Question: I'm using android 2.3.3. I've created two tab indicators using custom layout, but there is always a black line between them. Below is the result screen.
I want to delete or hide the two black lines. I think those two are tab dividers, so I using
> tabHost.getTabWidget().setDividerDrawable(null)
to delete divider, but nothing happens.
Below is my code:
'''
package com.intasect.htfutures.activities;
import android.content.Intent;
import android.graphics.Color;
import android.os.Bundle;
import android.view.View;
import android.widget.ImageButton;
import android.widget.TabHost;
import android.widget.TabHost.OnTabChangeListener;
import android.widget.TabWidget;
import com.intasect.core.tab.TabMainActivity;
import com.intasect.htfutures.activities.competitionpk.PkActivityGroup;
import com.intasect.htfutures.activities.home.HomeActivityGroup;
import com.intasect.htfutures.utils.Const;
public class MainActivity extends TabMainActivity {
int currentTabId = 0;
public static TabHost tabHost;
@Override
protected void onCreate(Bundle savedInstanceState) {
super.onCreate(savedInstanceState);
setContentView(R.layout.activity_main);
tabHost = getTabHost();
final TabWidget tabwidges = tabHost.getTabWidget();
Intent intent;
// Shou Ye
intent = new Intent(this, HomeActivityGroup.class);
tabHost.addTab(tabHost.newTabSpec(String.valueOf(TAB_ID_HOME))
.setIndicator(createView(TAB_ID_HOME, true)).setContent(intent));
// Ye Ji PK
intent = new Intent(this, PkActivityGroup.class);
tabHost.addTab(tabHost.newTabSpec(String.valueOf(TAB_ID_PK))
.setIndicator(createView(TAB_ID_PK)).setContent(intent));
// She Zhi
// intent = new Intent(this, SettingsActivityGroup.class);
// tabHost.addTab(tabHost.newTabSpec(String.valueOf(TAB_ID_SETTINGS))
// .setIndicator(createView(TAB_ID_SETTINGS)).setContent(intent));
/*
* She Zhi tabJian Ting Shi Jian ,Gai Bian Bei Jing Yan Se
*/
tabHost.setOnTabChangedListener(new OnTabChangeListener() {
@Override
public void onTabChanged(String tabId) {
currentTabId = tabHost.getCurrentTab();
chooseTab(tabwidges, currentTabId);
}
});
tabHost.setCurrentTab(currentTabId);
Const.initApp();
}
private static final int TAB_ID_HOME = 0;
private static final int TAB_ID_PK = 1;
// private static final int TAB_ID_SETTINGS = 2;
private static final int TOTAL_TAB_COUNT = 2;
private static final int[] IMAGE_IDS = { R.drawable.btn_tab_home,
R.drawable.btn_tab_home_selected, R.drawable.btn_tab_query,
R.drawable.btn_tab_query_selected };
private View createView(int tabId) {
return createView(tabId, false);
}
private View createView(int tabId, boolean choosed) {
ImageButton image = new ImageButton(this);
changeTabImage(image, tabId, choosed);
return image;
}
private void changeTabImage(ImageButton image, int tabId, boolean choosed) {
image.setImageResource(choosed ? IMAGE_IDS[tabId * 2 + 1]
: IMAGE_IDS[tabId * 2]);
image.setBackgroundColor(choosed ? Color.WHITE : getResources().getColor(R.color.tab_item_gray));
}
private void chooseTab(TabWidget tabwidges, int tabId) {
resetAllTabToUnselected(tabwidges);
ImageButton image = (ImageButton) tabwidges.getChildAt(tabId);
changeTabImage(image, tabId, true);
}
private void resetAllTabToUnselected(TabWidget tabwidges) {
for (int i = 0; i < TOTAL_TAB_COUNT; i++) {
ImageButton image = (ImageButton) tabwidges.getChildAt(i);
changeTabImage(image, i, false);
}
}
}
'''
my layout xml:
'''
<?xml version="1.0" encoding="utf-8"?>
<TabHost xmlns:android="http://schemas.android.com/apk/res/android"
android:id="@android:id/tabhost"
android:layout_width="fill_parent"
android:layout_height="fill_parent"
android:background="@android:color/white" >
<FrameLayout
android:id="@android:id/tabcontent"
android:layout_width="fill_parent"
android:layout_height="fill_parent"
android:paddingBottom="66dip" />
<TabWidget
android:id="@android:id/tabs"
android:layout_width="fill_parent"
android:layout_height="wrap_content"
android:layout_gravity="bottom"
android:layout_margin="0dp"
android:divider="@null"
android:fadingEdge="none"
android:fadingEdgeLength="0dp"
android:padding="0dp"
android:tabStripEnabled="false" />
</TabHost>
'''
I've tried many ways to delete those two lines, but there is no miracle. How can I remove them?
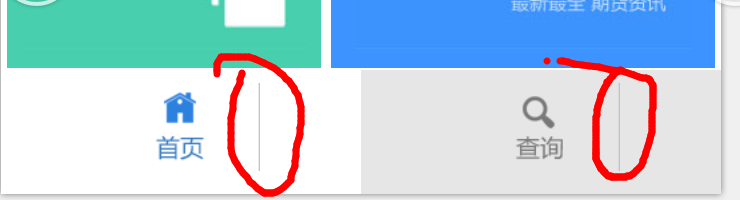
Answer: add these lines in xml for Tabhost|TabWidget
'''
android:divider="@null"
android:fadingEdge="none"
android:fadingEdgeLength="0dp"
'''